Question: ^^^
I have a responsive header that shows a navigation button when in mobile size where you can show the rest of the menu items (disabled in example don't need it for my question).
Because i going to make the header responsive in height it is beter that the navigation button is always centered vertical. Now it is placed in the center with a top margin of 20px and because the button is 20px in height and the header is 60px it is centered, but that won't work if the header height changes responsively.
<URL>

'''
<header>
<nav>
<div class="col-nav">
<a href="#" class="nav-btn"><span class="nav-icon"></span></a>
<a href="#" class="home">Name</a>
</div>
<ul>
<li class="col-nav"><a href="#">Item1</a></li>
<li class="col-nav"><a href="#">Item2</a></li>
<li class="col-nav"><a href="#">Item2</a></li>
</ul>
</nav>
</header>
'''
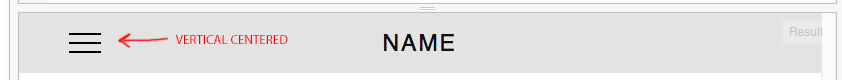
Answer: If you can set it's parent's position to 'relative' then you might be able to use
'''
position: relative;
top: 50%;
transform: translateY(-50%);
'''
on the button